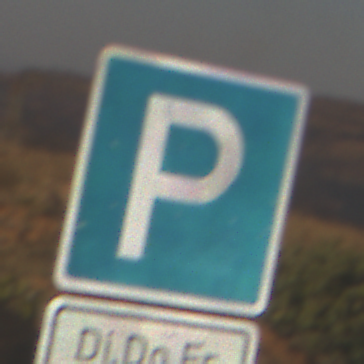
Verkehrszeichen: Parken
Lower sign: ZeitangabenMitBeschraenkungAufWochentage3
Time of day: MorningAfternoon
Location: Outdoor (Nature)
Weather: Clear
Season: NotSpecified
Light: Natural